Question: I am using ggplot to create a map, with a gradient for filling the different regions based on my data.
The default has the map without border lines drawn in. I'd like to include them, and have written some code based on <URL>. However, this has resulted in too many lines, which connect up all the corners of the regions, I think. How do I avoid this?
In the code below, datafile is where the data I want shown on the map is stored, Scot is the shapefile.
The line that is causing the problem is geom_polygon.
'''
ggplot() +
geom_map(data = datafile, aes(map_id = region, fill = datafile$"2007"), map = Scot) +
geom_polygon(data = Scot, aes(x = Scot$long, y = Scot$lat), colour = "gray", fill = NA) +
expand_limits(x = Scot$long, y=Scot$lat) +
scale_fill_gradient(low = ("lightyellow"), high = ("red"), limits = c(0,35000)) +
ggtitle("2007") +
coord_fixed(1.2) +
theme(axis.text.x = element_blank(), axis.text.y = element_blank(),
axis.ticks = element_blank(), axis.title.x = element_blank(),
axis.title.y = element_blank(),
panel.grid.major = element_blank(), panel.grid.minor = element_blank(),
panel.border = element_blank(), panel.background = element_blank(),
legend.title = element_text(face = "bold"),
plot.title = element_text(face = "bold", hjust = 0.5))
'''

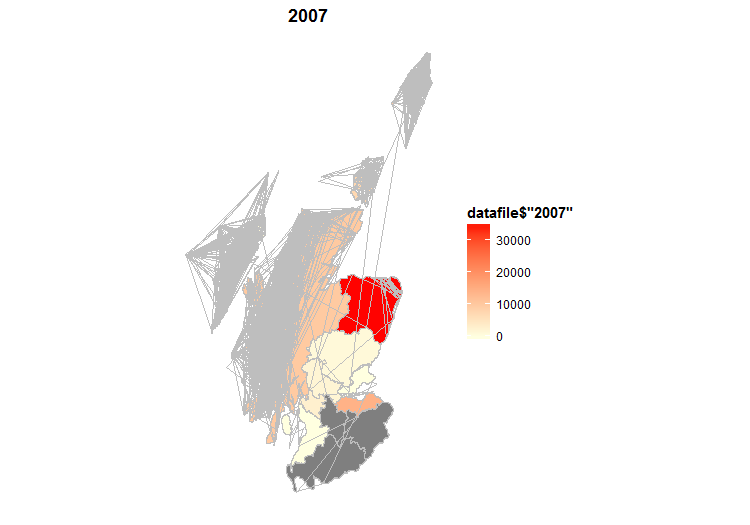
Answer: Try adding 'group = group' to your geom_polygon line. And as Richard Telford remarked, you don't have to use the $ notation inside 'aes' since you've already indicated the data source via 'data = Scot':
'''
... + geom_polygon(data = Scot, aes(x = long, y = lat, group = group),
colour = "gray", fill = NA)
'''
Note: I assumed the Scot data frame was obtained by fortifying a spatial dataset of some sort, which always includes a column named "group". If that's not present, look for the column that indicates which points should belong to the same polygon. The help file for 'geom_polygon' states (emphasis added):
> Polygons are very similar to paths (as drawn by geom_path) except that
the start and end points are connected and the inside is coloured by
fill. .